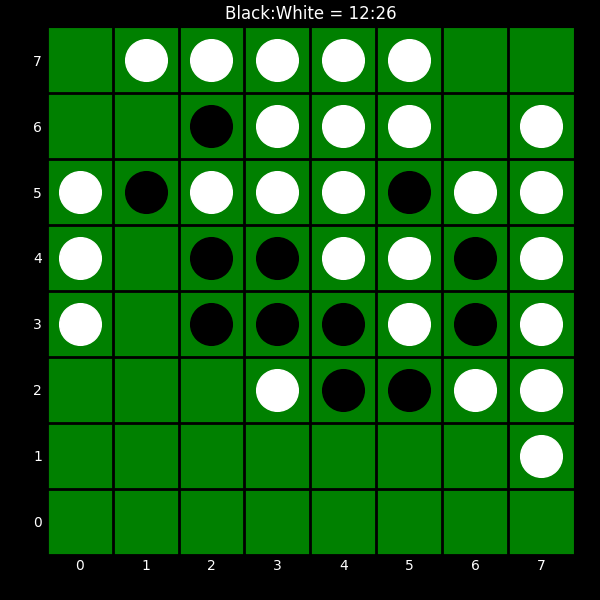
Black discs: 12
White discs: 26